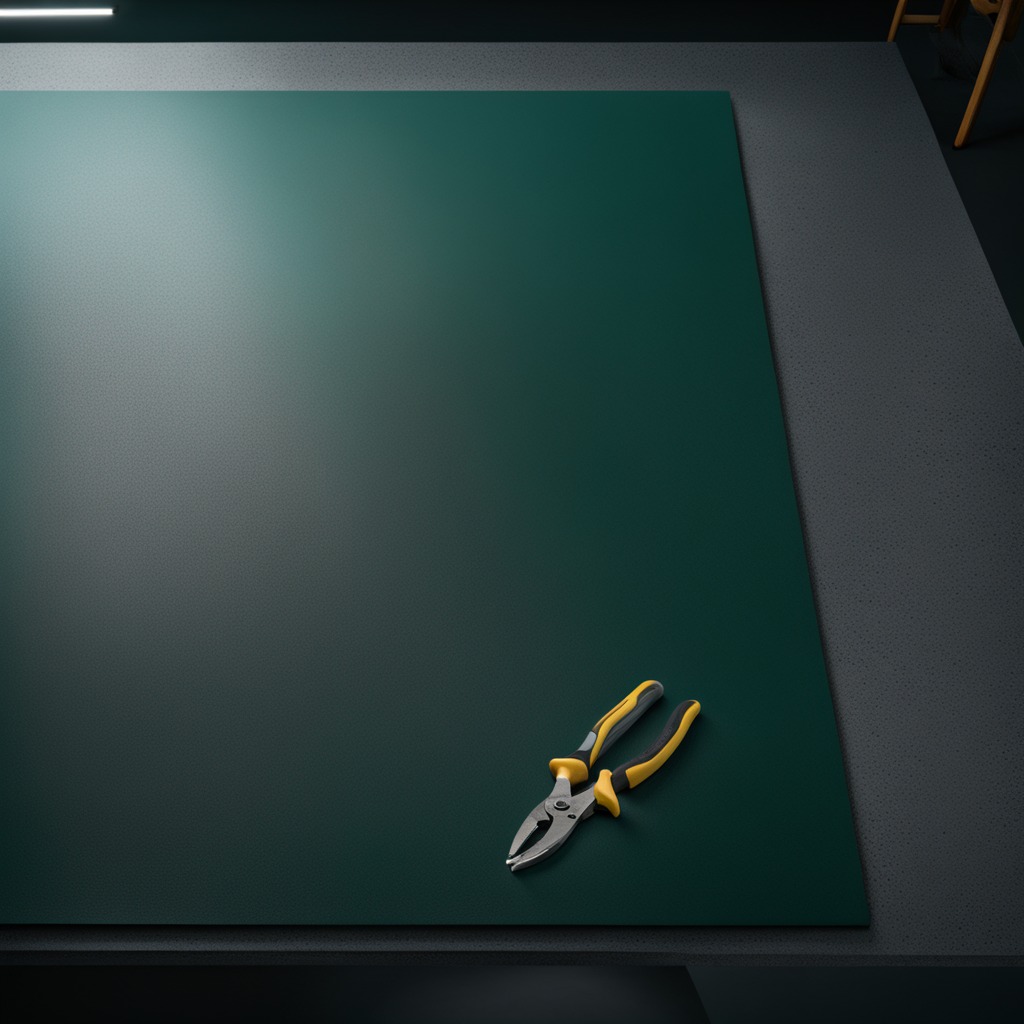
A plier lies on a clean granite tabletop inside a workshop at night dim ambient light soft shadows worn but beneath the mat